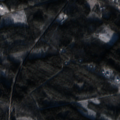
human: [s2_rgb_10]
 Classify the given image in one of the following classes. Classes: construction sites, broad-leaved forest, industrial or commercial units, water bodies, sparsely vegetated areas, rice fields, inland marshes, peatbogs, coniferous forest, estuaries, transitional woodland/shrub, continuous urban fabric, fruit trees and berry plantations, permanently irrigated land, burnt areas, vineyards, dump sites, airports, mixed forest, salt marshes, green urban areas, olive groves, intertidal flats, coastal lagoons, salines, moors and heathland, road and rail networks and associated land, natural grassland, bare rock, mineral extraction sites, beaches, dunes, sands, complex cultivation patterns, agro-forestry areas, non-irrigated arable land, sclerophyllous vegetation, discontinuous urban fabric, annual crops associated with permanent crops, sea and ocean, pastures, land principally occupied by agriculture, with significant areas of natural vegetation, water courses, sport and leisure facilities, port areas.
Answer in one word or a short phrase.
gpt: coniferous forest, mixed forest, transitional woodland/shrub